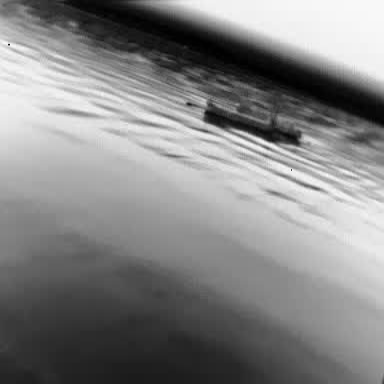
There is a liner in the infrared image.